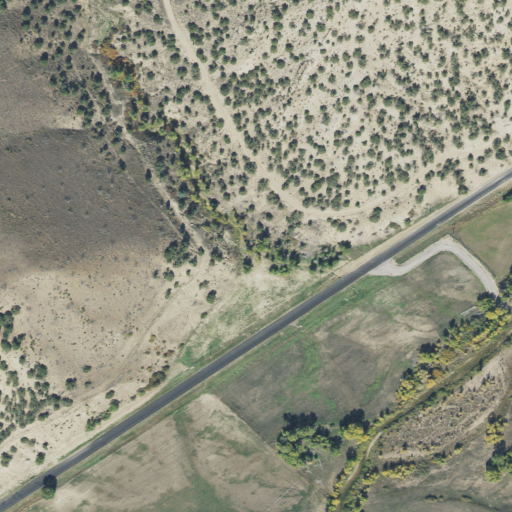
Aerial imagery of valley in Utah named Middle Canyon containing shrub, open development, woody wetlands, evergreen forest, grassland, and pasture